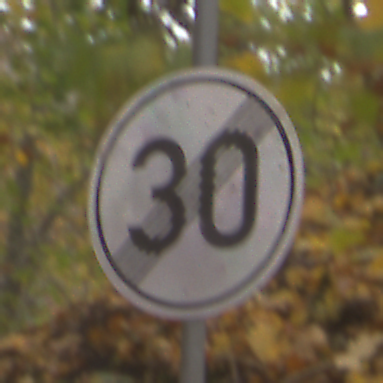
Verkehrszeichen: EndeGeschwindigkeit30
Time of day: MorningAfternoon
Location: Outdoor (Nature)
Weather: Overcast
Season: Autumn
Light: Natural